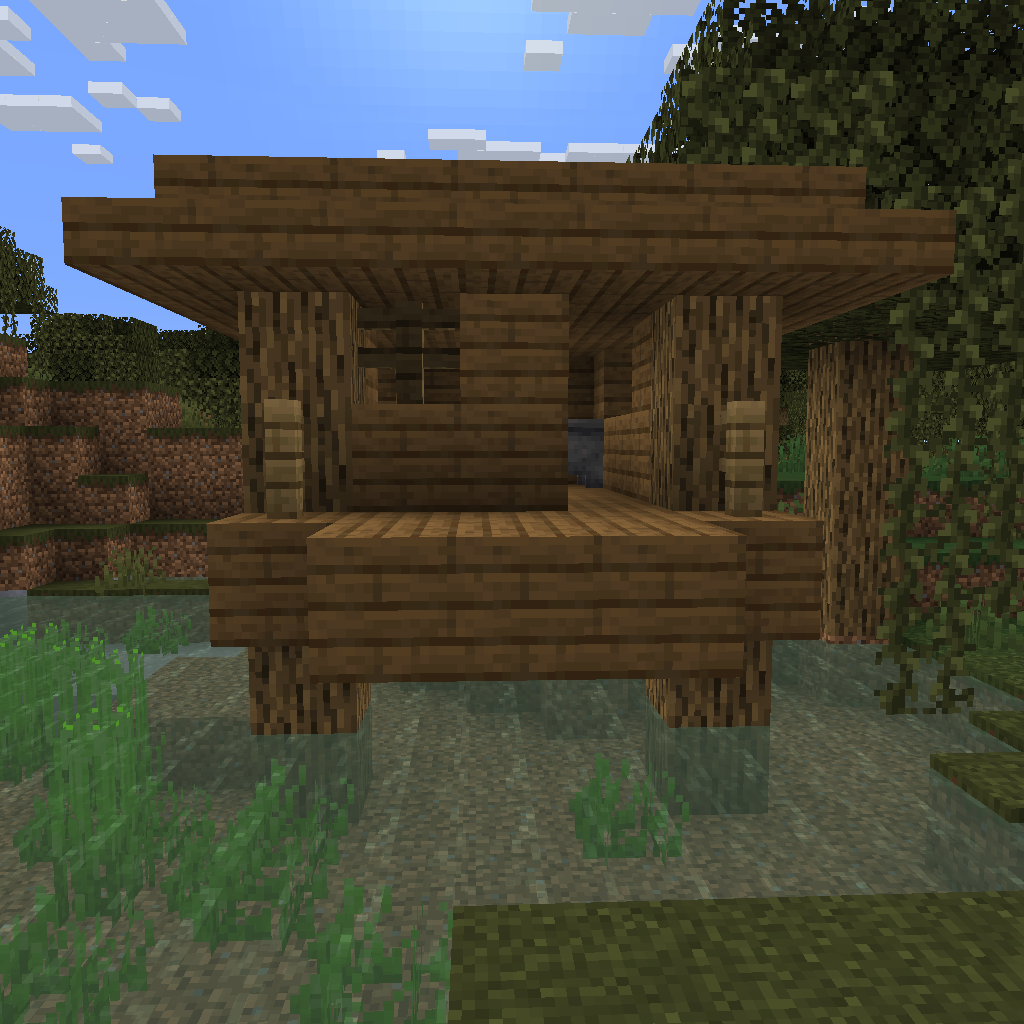
swamp hut entrance